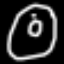
Label: donut